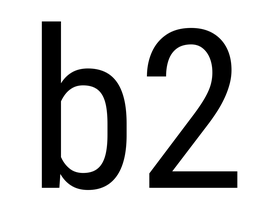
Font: Roboto_Condensed_Regular